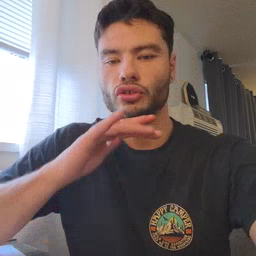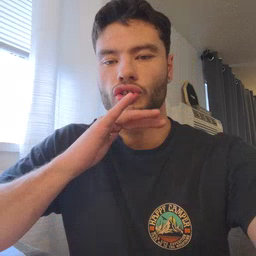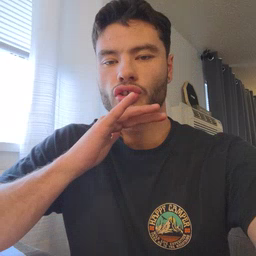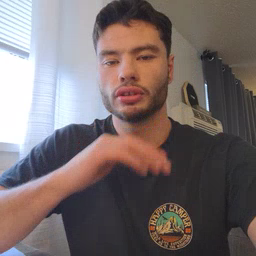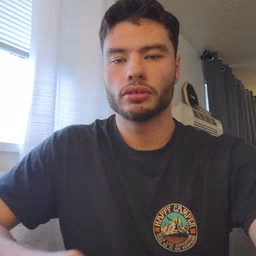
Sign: dirty